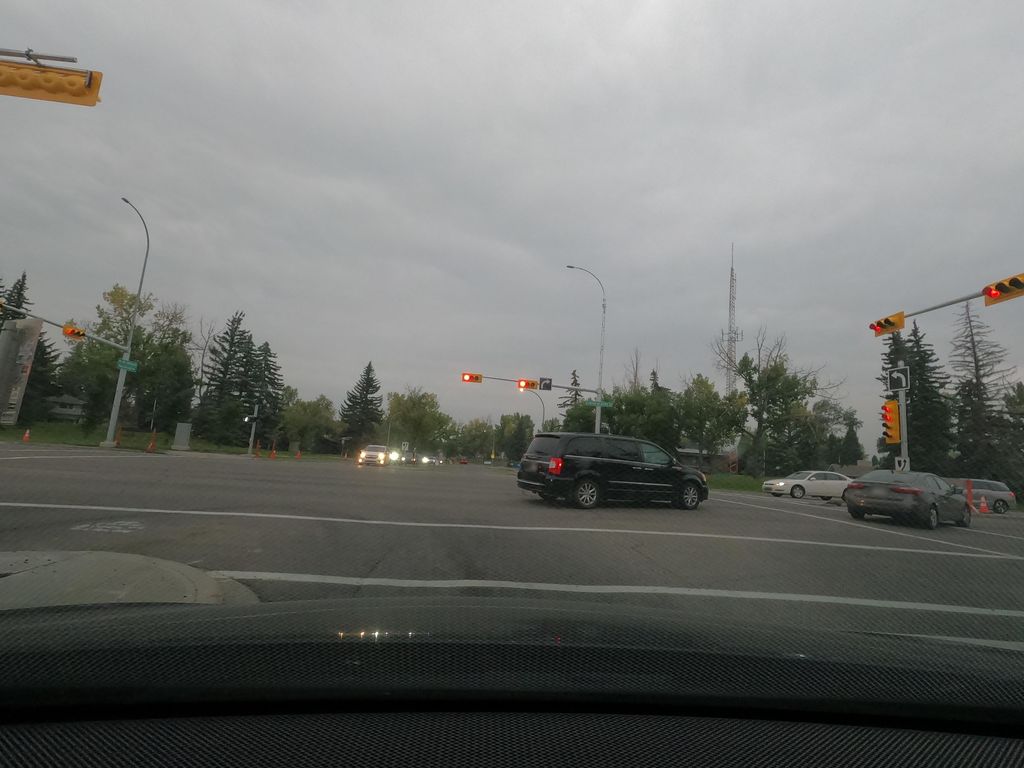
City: calgary